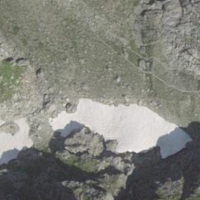
EUNIS habitat code: 48
Species observed at this site:
Silene acaulis